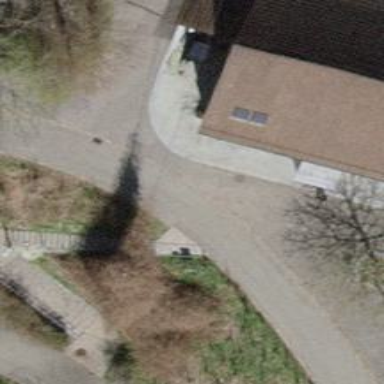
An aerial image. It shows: Road with steps.